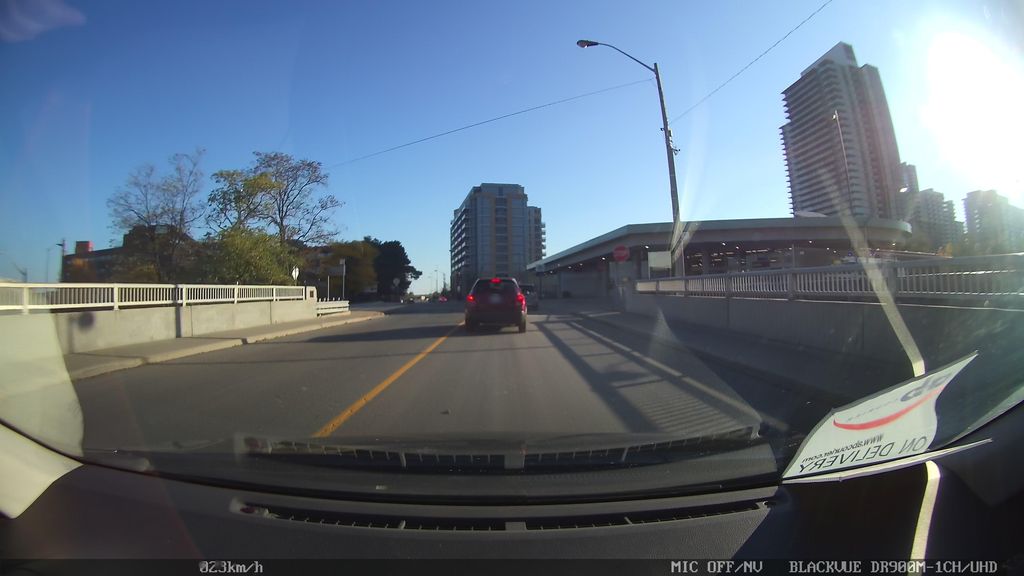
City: toronto